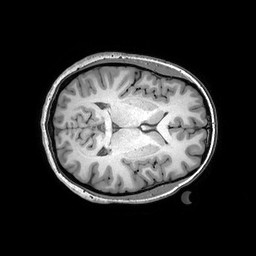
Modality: T1w
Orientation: axial
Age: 25
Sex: female
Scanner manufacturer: philips
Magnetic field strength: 3 T